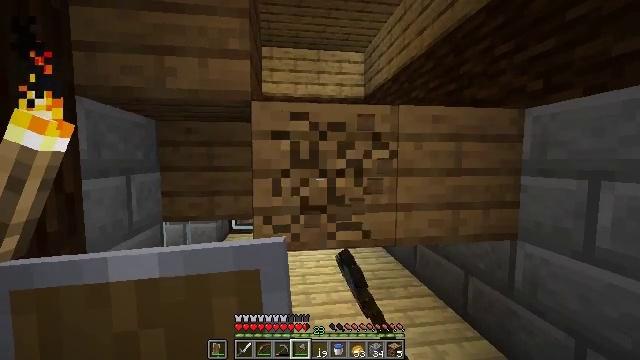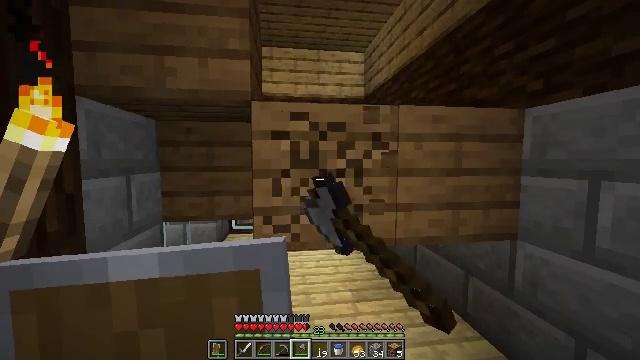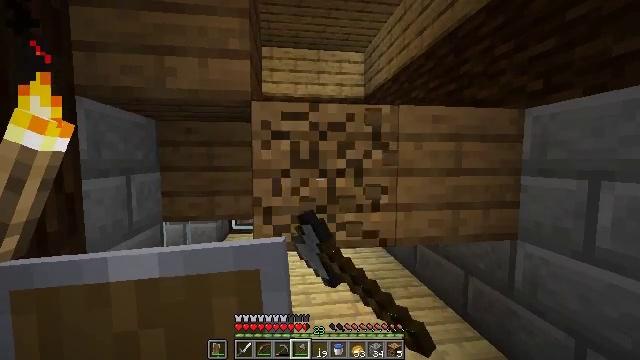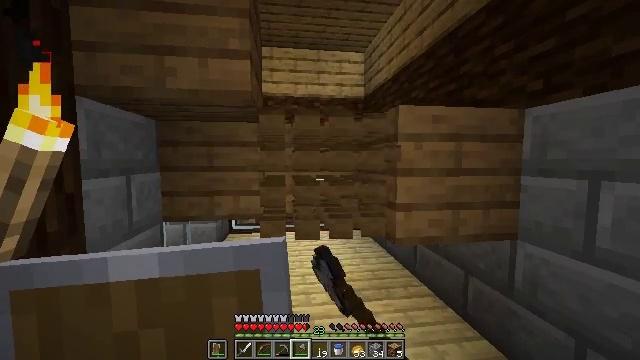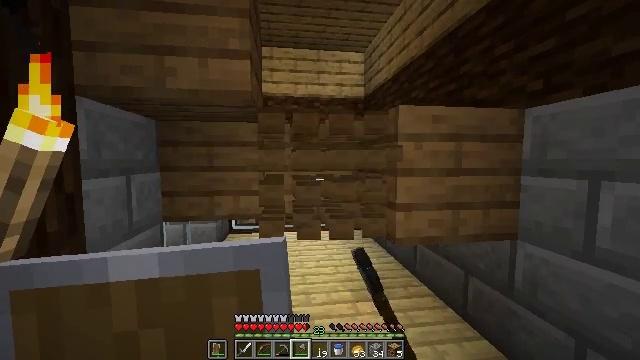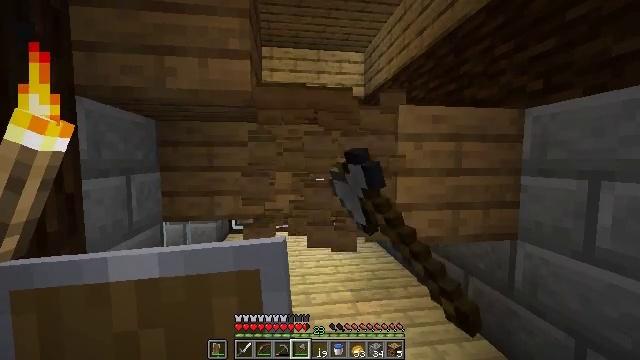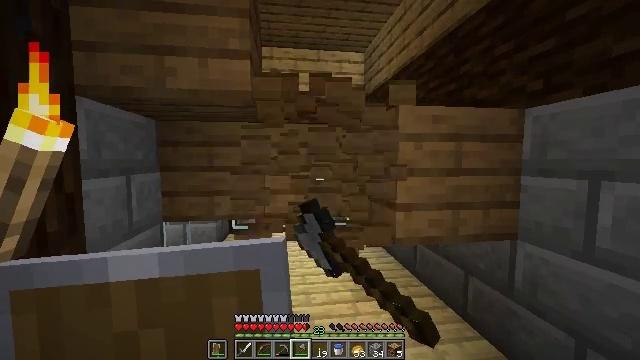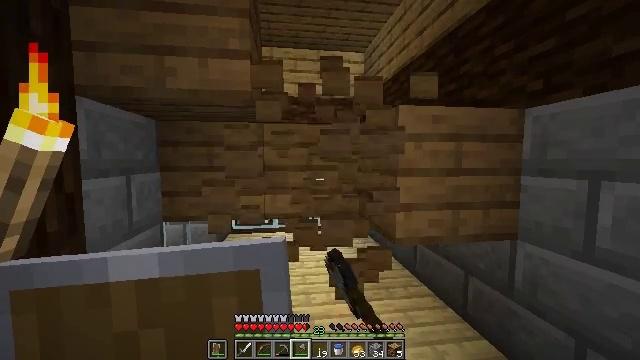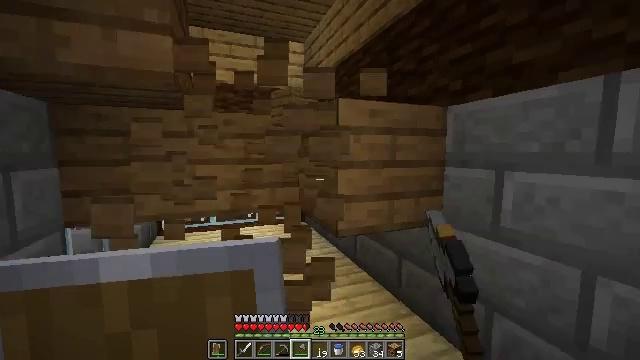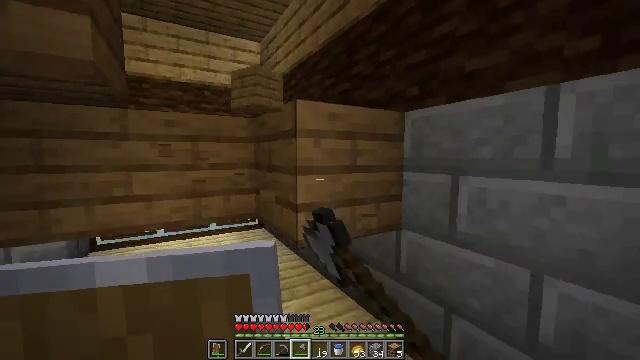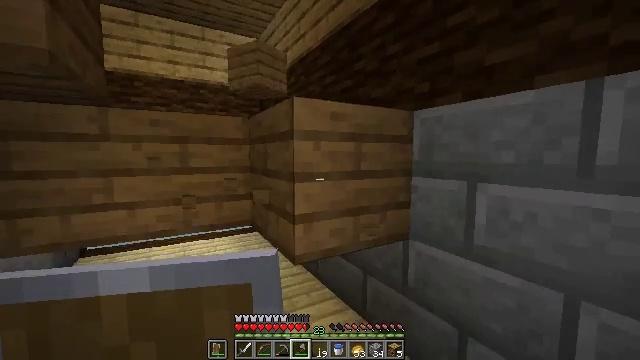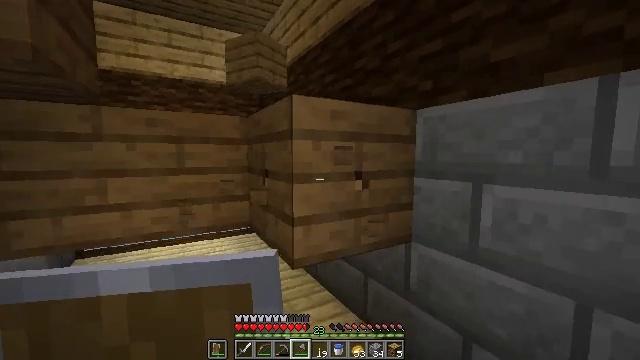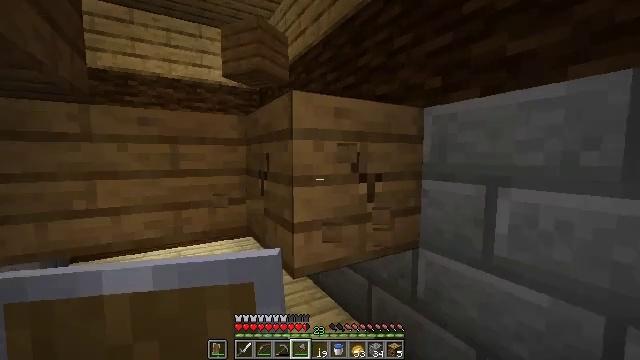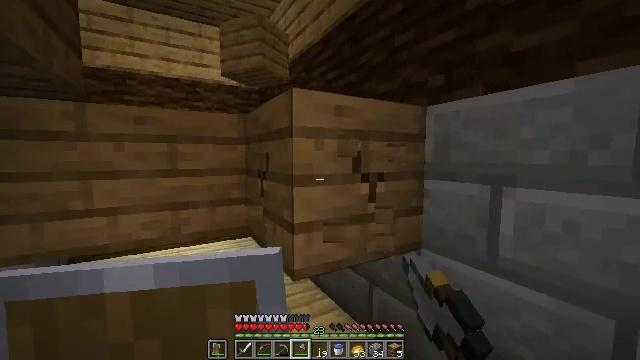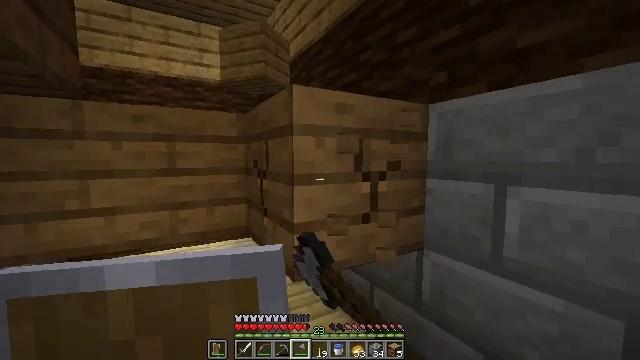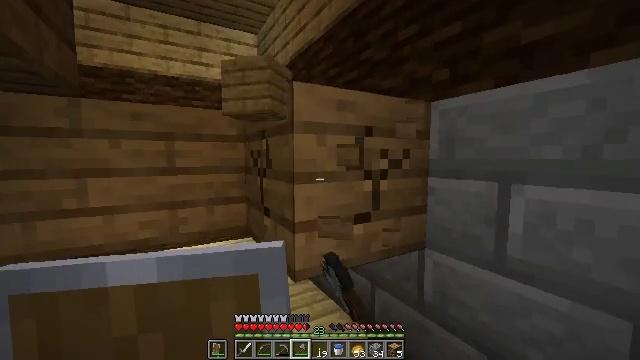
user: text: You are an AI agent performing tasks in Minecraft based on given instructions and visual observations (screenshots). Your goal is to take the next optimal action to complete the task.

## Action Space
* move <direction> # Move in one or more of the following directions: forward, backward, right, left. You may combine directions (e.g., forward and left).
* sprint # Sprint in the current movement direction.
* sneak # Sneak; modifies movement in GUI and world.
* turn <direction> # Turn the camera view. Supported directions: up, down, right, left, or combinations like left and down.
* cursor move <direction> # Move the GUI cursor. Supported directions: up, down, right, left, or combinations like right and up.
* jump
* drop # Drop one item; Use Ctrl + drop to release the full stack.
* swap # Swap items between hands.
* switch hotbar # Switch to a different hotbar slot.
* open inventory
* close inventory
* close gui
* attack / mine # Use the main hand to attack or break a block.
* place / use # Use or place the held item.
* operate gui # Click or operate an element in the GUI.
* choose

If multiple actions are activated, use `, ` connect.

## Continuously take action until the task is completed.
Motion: motion action
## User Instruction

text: Attack the spruce planks to recycle them.
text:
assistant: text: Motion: attack / mine
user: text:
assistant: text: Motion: attack / mine
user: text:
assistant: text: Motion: attack / mine
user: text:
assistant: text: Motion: attack / mine
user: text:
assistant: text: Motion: attack / mine
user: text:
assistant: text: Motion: attack / mine
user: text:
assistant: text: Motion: attack / mine
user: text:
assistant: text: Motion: move forward, turn right and down, attack / mine
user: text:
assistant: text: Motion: move forward, turn right, attack / mine
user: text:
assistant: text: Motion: move forward, attack / mine
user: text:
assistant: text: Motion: attack / mine
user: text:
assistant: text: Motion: attack / mine
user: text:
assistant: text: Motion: attack / mine
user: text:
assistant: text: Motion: attack / mine
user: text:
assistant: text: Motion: attack / mine
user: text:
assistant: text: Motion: attack / mine
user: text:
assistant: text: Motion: attack / mine
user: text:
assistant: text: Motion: attack / mine
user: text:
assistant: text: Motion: attack / mine
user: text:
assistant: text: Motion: attack / mine
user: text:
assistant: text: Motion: attack / mine
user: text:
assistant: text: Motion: attack / mine
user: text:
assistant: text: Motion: attack / mine
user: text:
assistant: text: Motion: attack / mine
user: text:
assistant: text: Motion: attack / mine
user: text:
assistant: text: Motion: attack / mine
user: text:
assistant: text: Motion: attack / mine
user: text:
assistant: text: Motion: attack / mine
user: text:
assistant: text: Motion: attack / mine